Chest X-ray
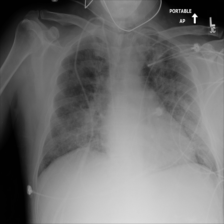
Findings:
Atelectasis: negative
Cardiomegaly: negative
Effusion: negative
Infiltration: negative
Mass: negative
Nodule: negative
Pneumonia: negative
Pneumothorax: negative
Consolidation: negative
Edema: negative
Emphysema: negative
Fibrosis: negative
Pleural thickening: negative
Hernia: negative